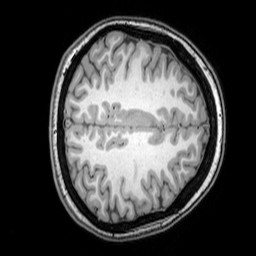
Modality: T1w
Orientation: axial
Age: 21
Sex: female
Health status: healthy
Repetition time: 0.081 s
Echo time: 0.037 s